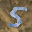
Label: 5